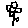
Label: flower